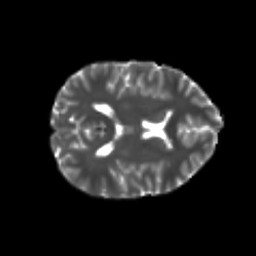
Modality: T2w
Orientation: axial
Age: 20
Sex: female
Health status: healthy
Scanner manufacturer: philips
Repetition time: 7.388 s
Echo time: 0.08599 s